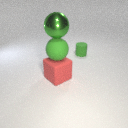
large green metal sphere above large red rubber cube